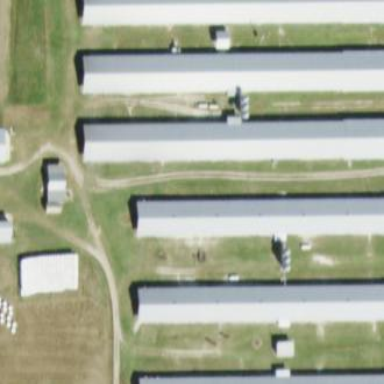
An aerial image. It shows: Poultry farmyard.